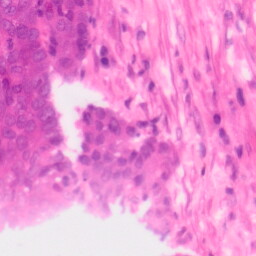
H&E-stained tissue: Colon